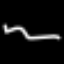
Label: squiggle